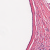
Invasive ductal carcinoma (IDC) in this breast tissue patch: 0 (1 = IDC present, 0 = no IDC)